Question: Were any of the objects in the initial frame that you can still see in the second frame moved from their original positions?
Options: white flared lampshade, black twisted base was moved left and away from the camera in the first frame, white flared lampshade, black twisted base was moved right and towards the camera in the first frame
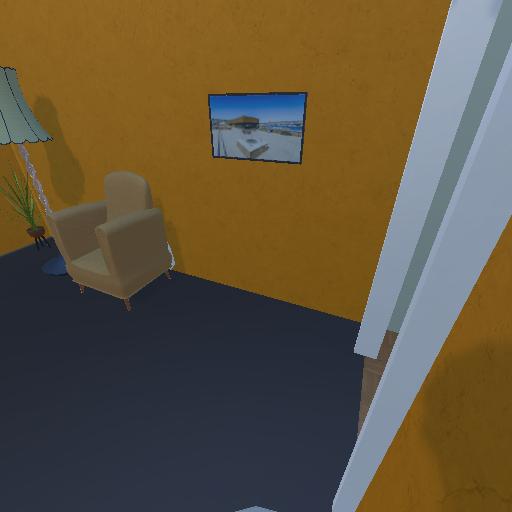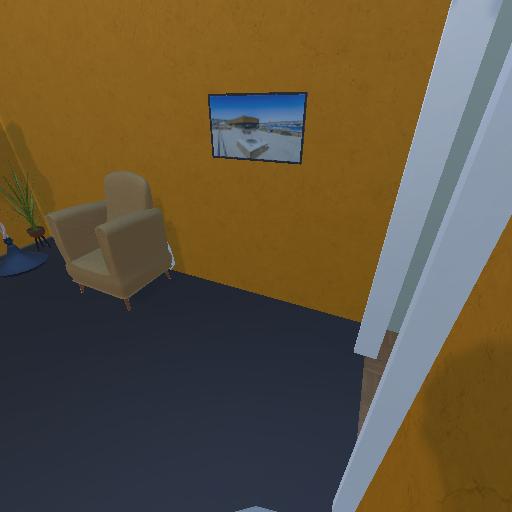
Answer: white flared lampshade, black twisted base was moved left and away from the camera in the first frame